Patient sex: M
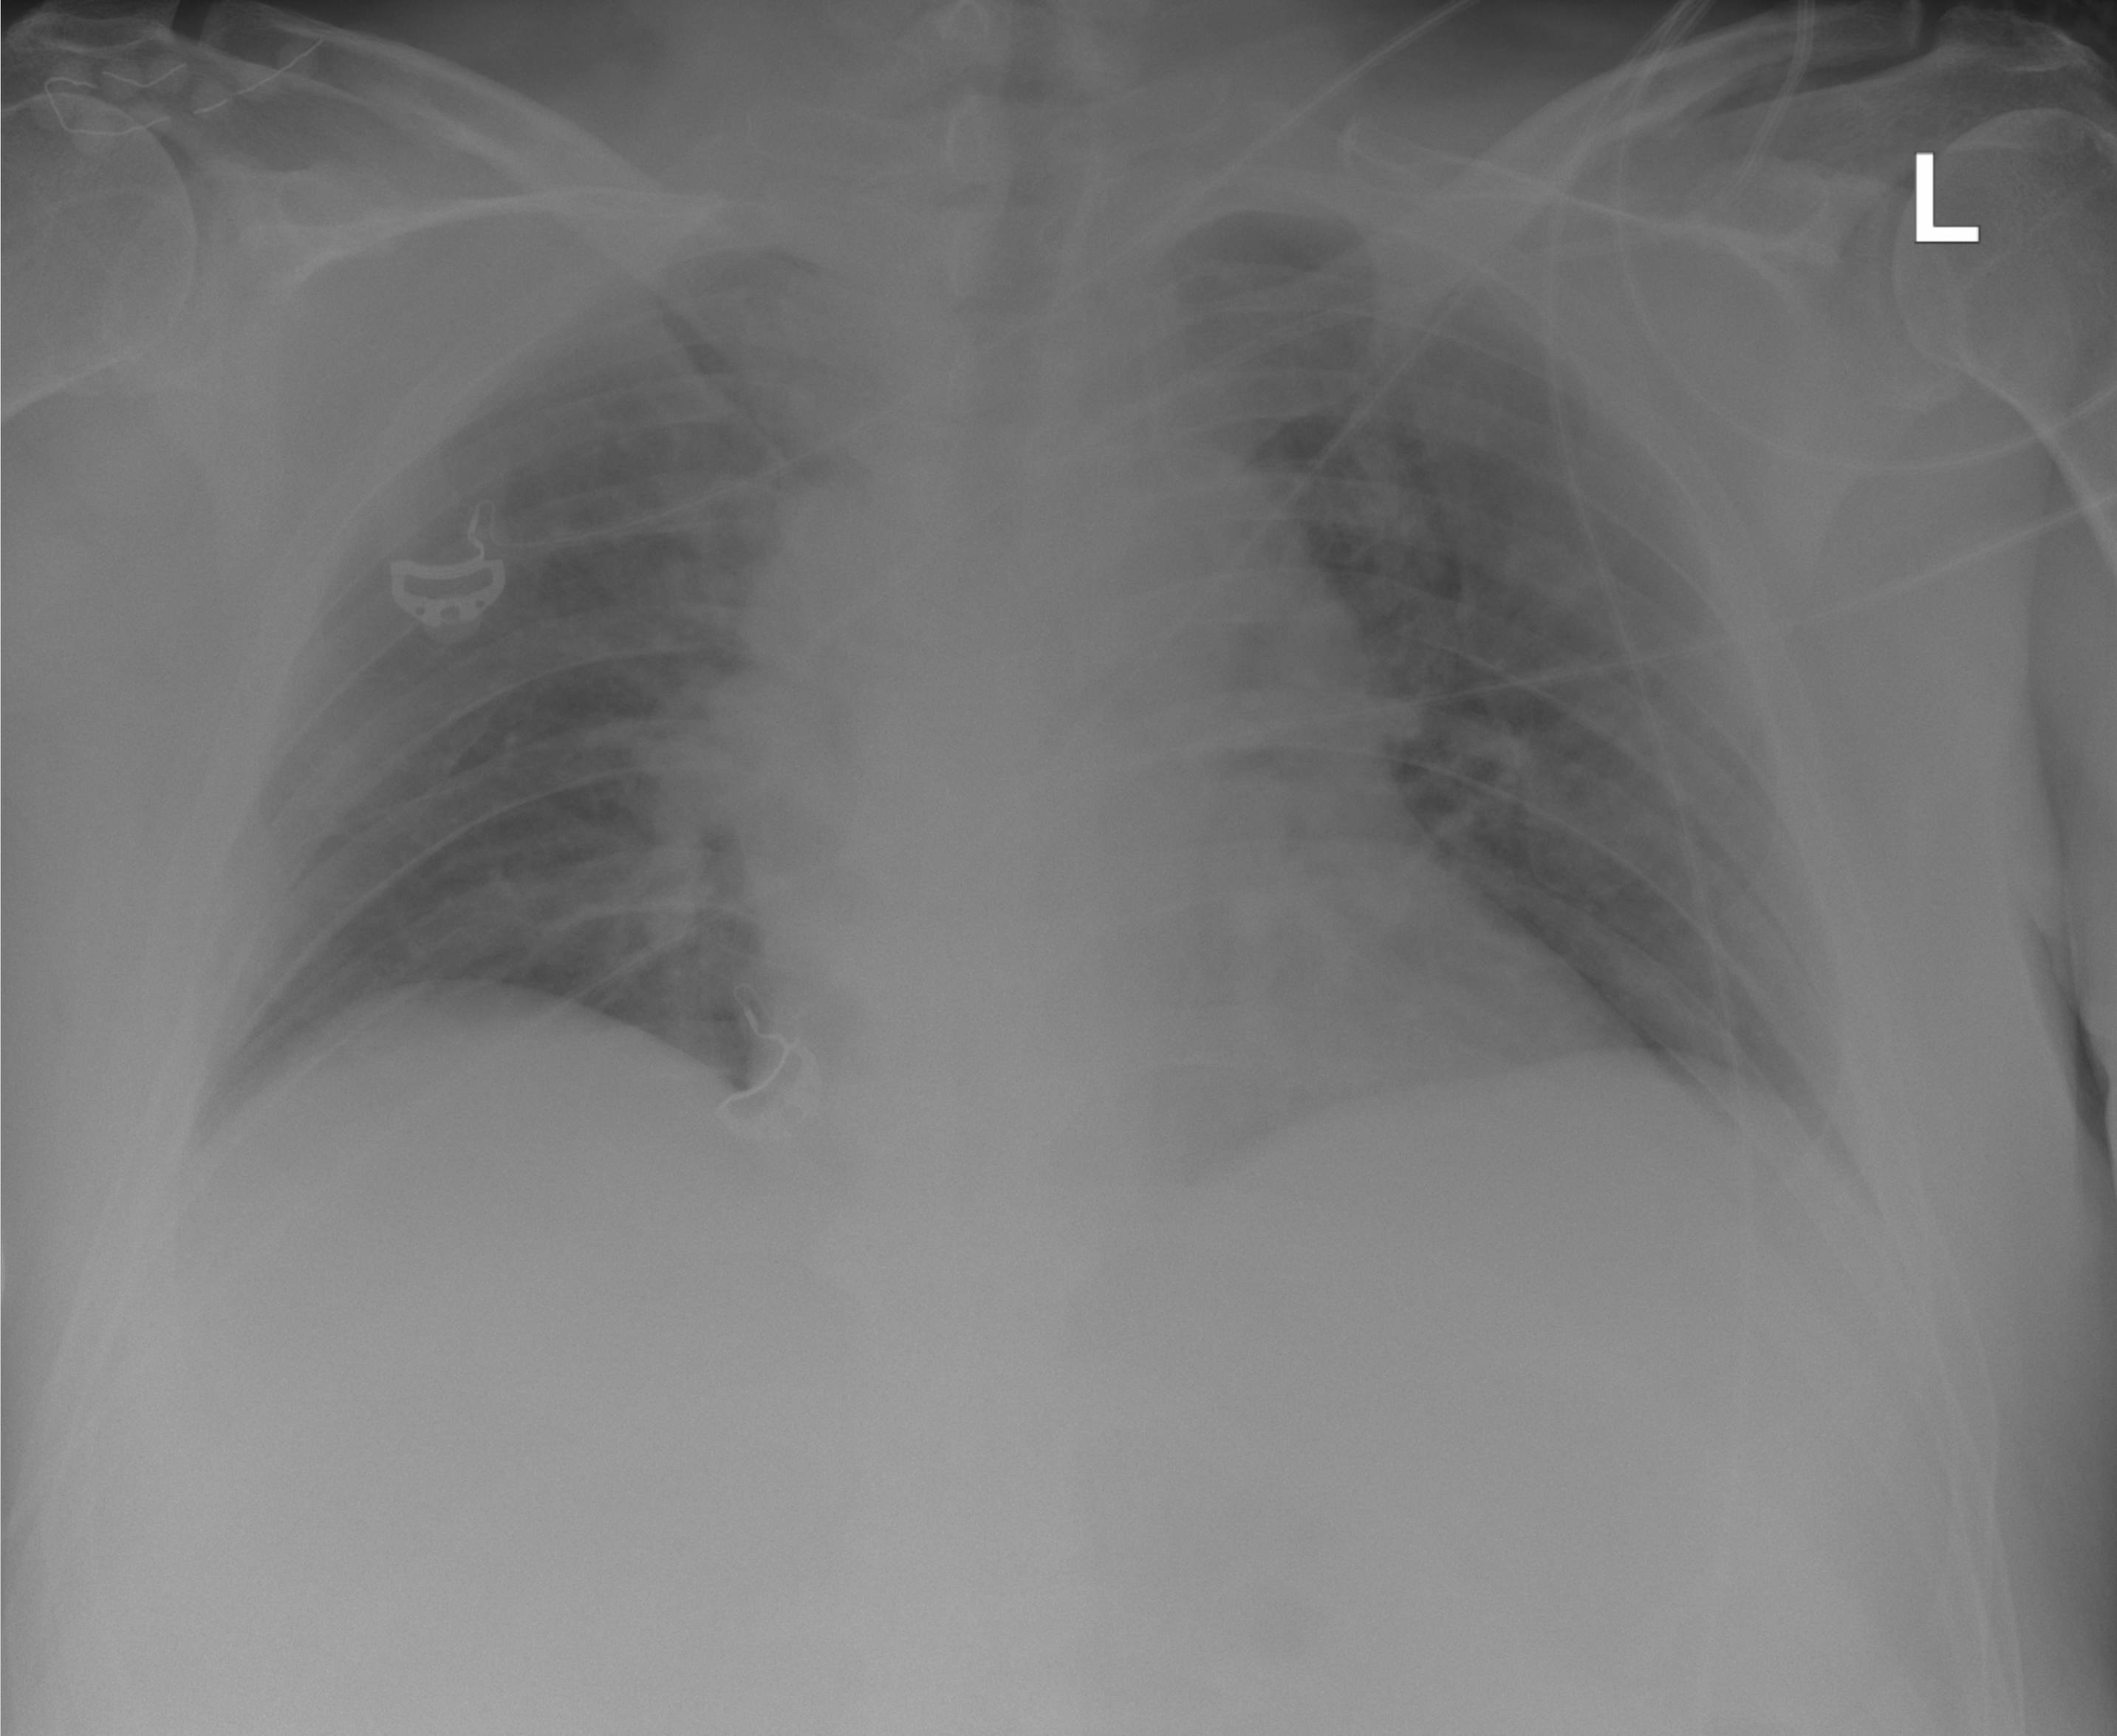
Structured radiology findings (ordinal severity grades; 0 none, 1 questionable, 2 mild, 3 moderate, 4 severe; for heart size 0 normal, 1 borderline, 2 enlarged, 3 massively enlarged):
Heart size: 1
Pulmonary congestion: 2
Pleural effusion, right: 0
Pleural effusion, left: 0
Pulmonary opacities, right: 0
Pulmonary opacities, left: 0
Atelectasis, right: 0
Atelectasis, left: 0